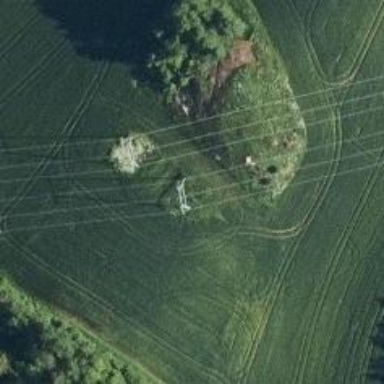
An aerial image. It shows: Power tower.